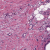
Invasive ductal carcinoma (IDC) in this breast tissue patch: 0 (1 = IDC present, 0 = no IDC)